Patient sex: M
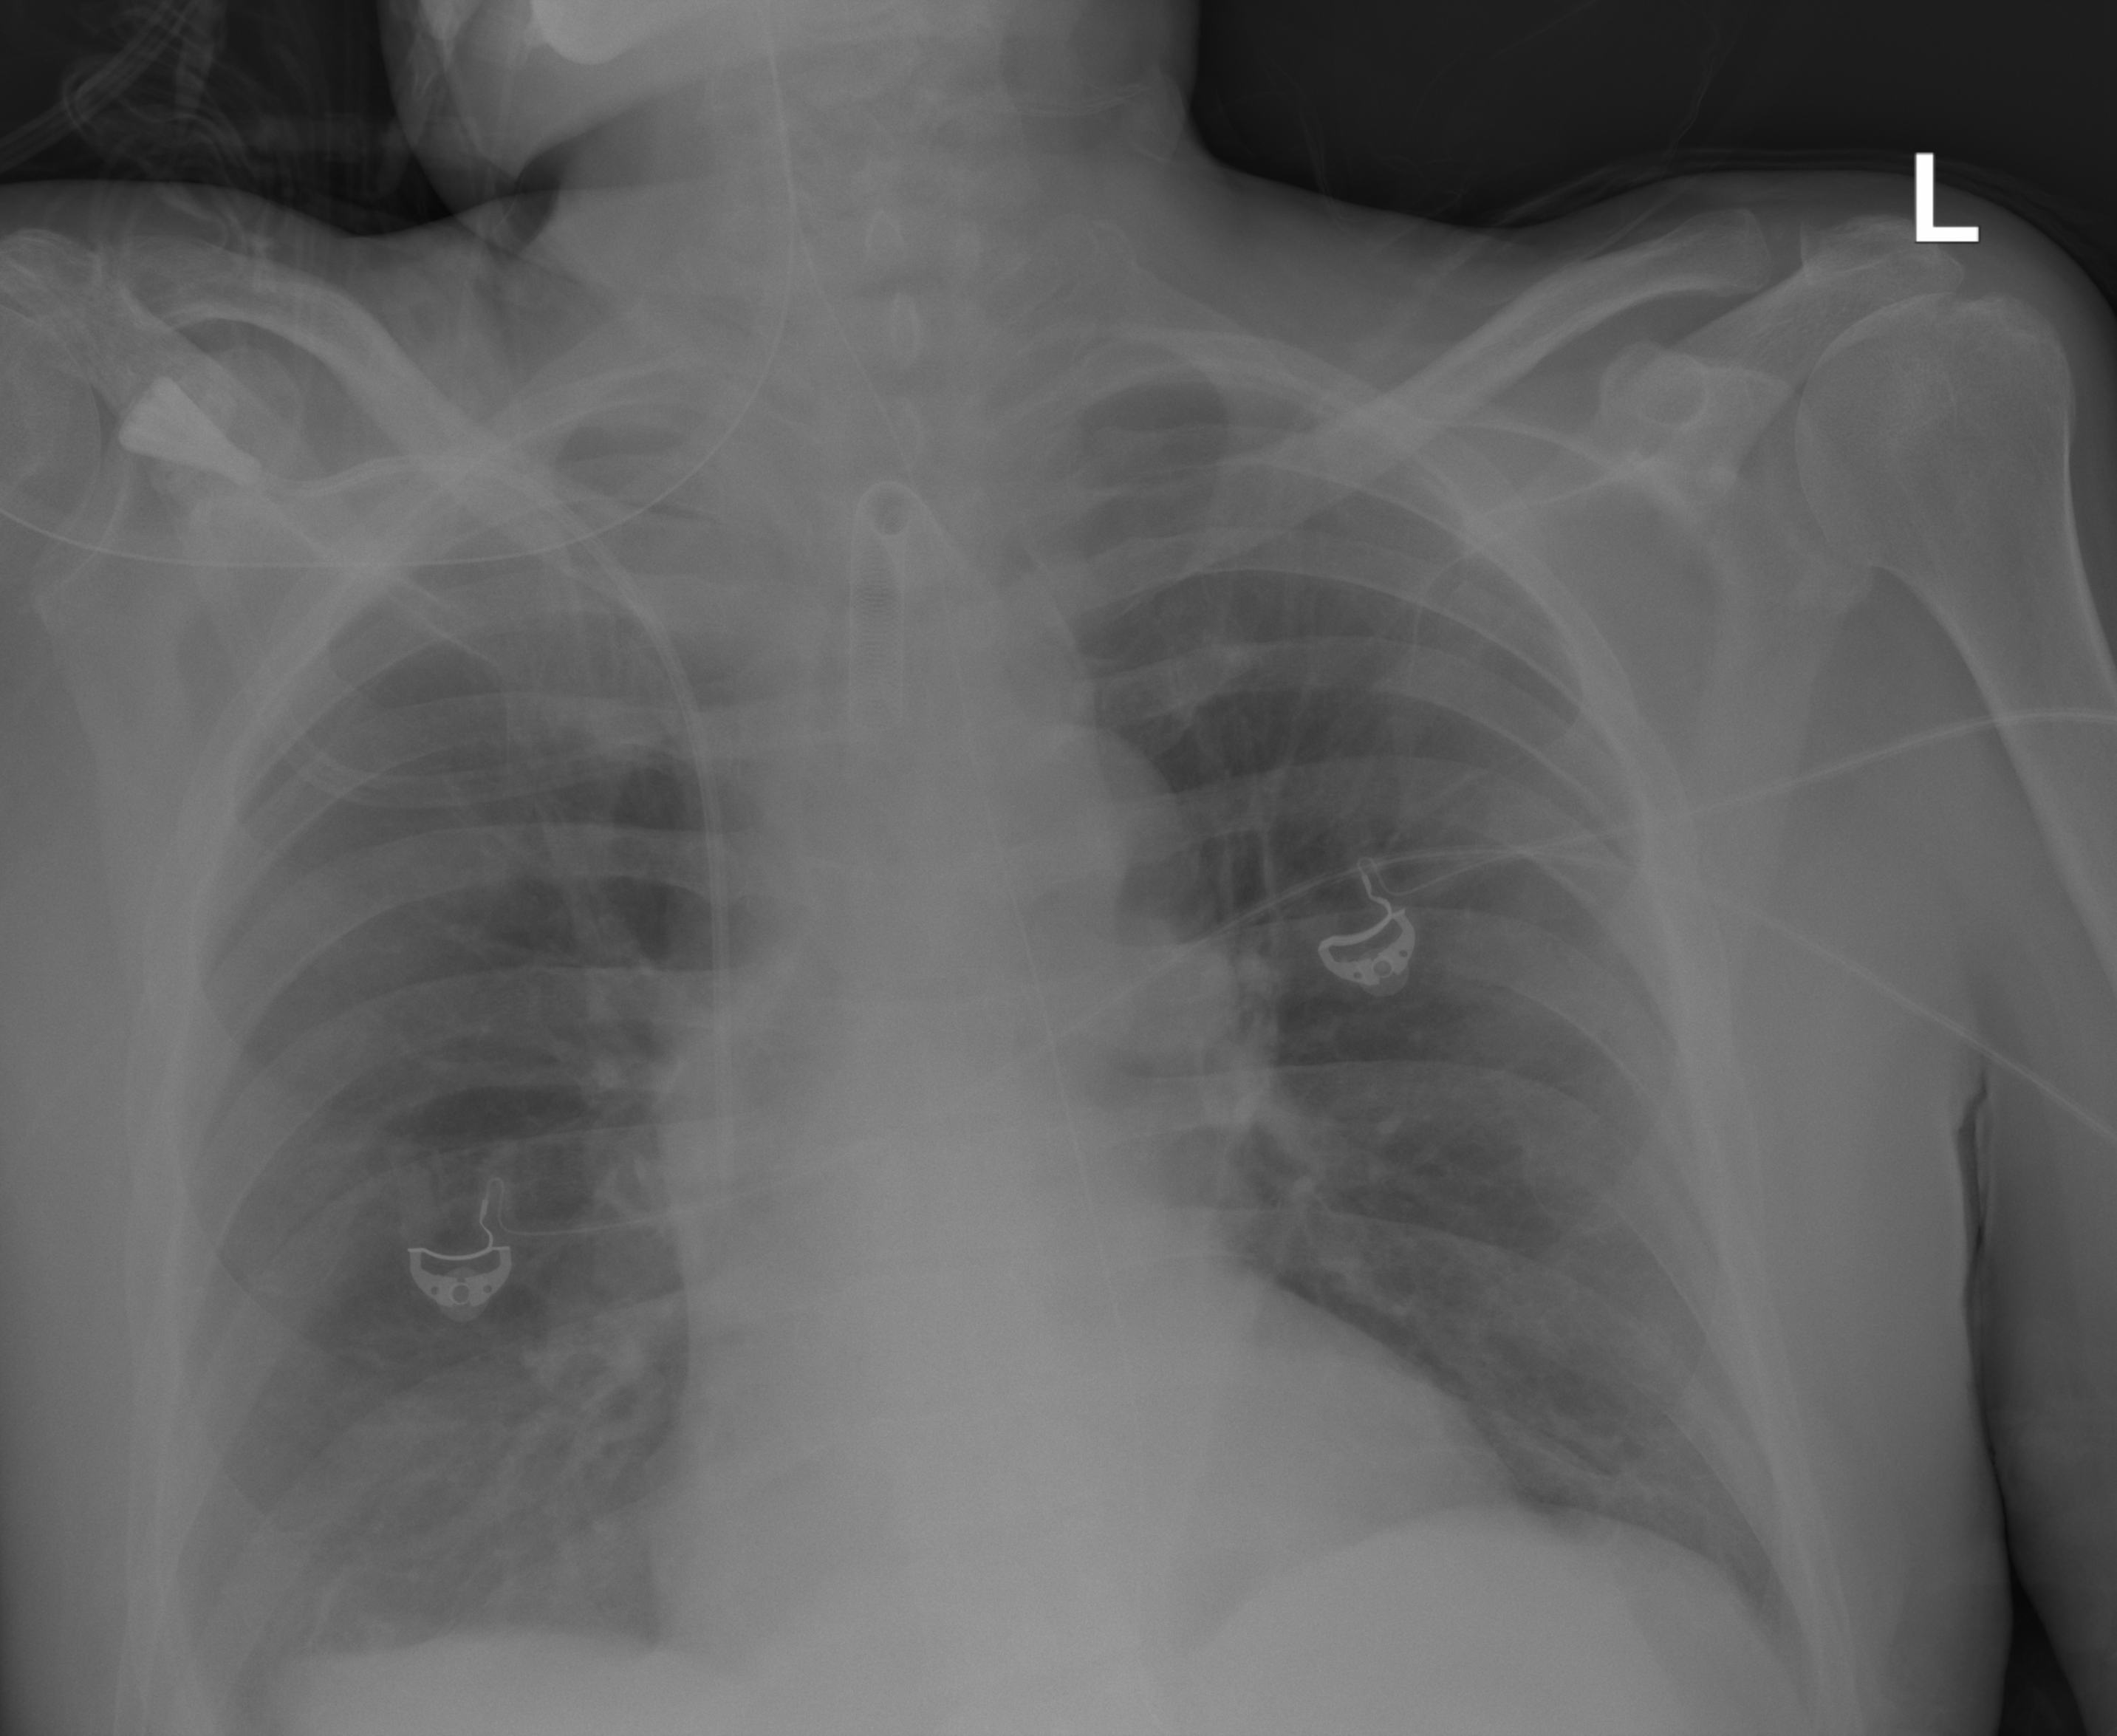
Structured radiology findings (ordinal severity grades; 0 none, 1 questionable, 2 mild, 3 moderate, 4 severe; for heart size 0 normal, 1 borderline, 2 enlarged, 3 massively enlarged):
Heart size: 0
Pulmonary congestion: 0
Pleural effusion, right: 1
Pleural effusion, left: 0
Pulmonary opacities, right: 0
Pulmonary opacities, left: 0
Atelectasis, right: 0
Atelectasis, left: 0